Field crop: maize
Growth stage: 2
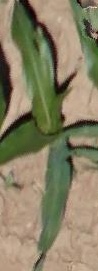
Species: maize